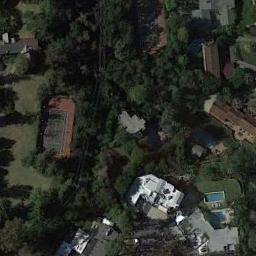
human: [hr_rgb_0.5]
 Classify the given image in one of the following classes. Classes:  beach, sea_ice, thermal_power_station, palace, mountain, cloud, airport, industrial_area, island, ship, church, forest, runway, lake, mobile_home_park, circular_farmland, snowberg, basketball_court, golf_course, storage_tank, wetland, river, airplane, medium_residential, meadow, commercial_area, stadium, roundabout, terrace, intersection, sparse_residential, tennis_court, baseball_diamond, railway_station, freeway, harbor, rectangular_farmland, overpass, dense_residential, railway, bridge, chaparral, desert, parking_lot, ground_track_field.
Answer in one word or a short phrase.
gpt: tennis_court